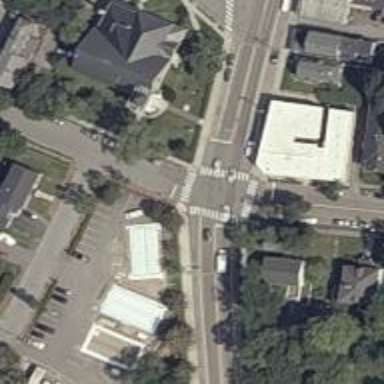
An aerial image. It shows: Zebra crossing on the road.